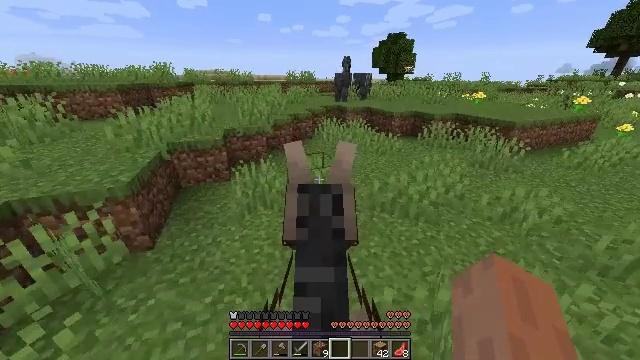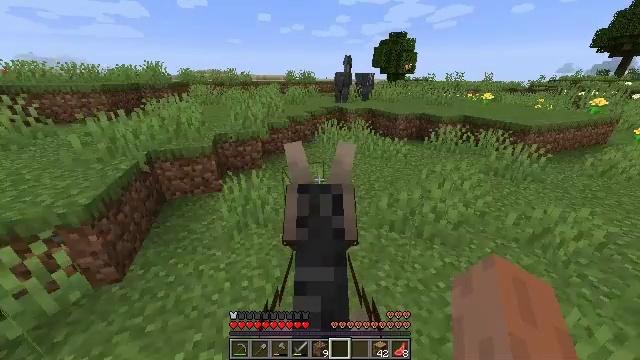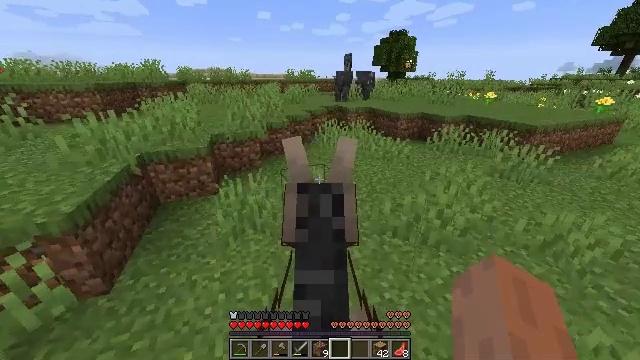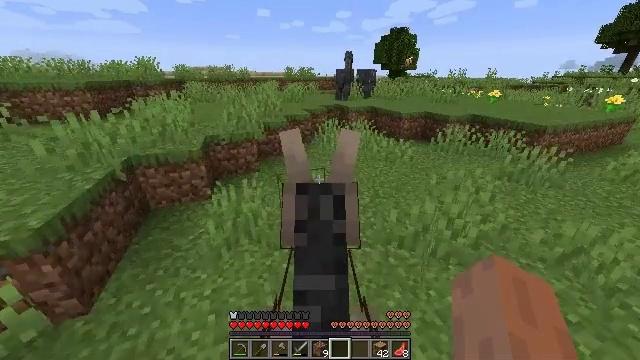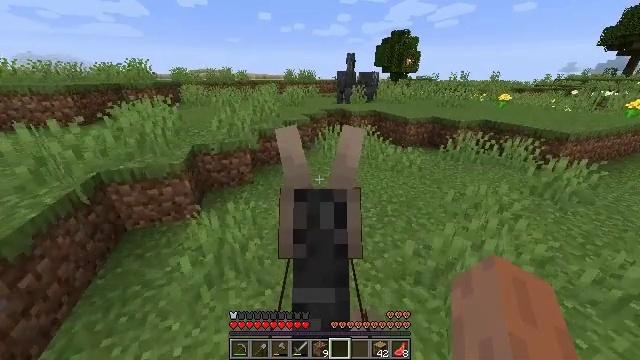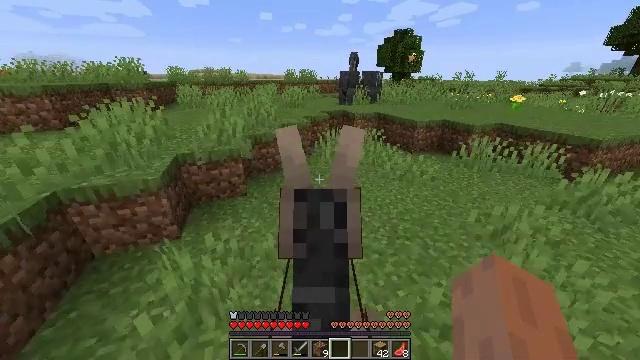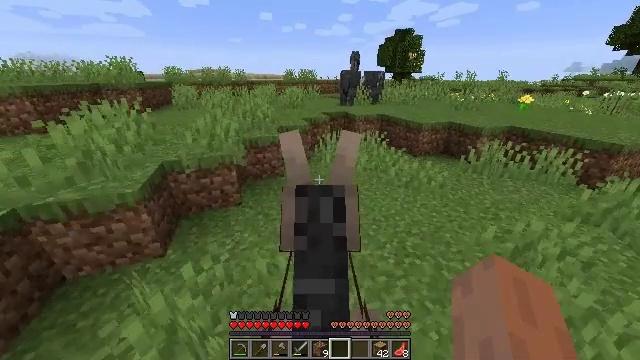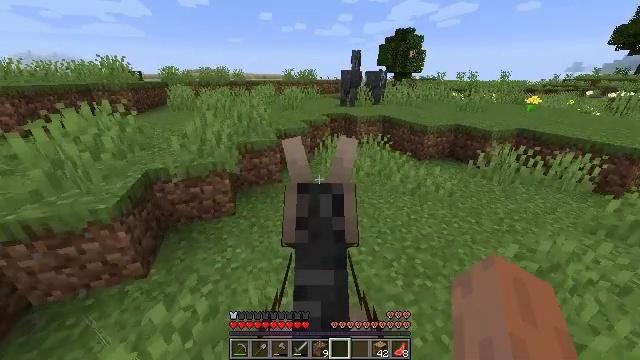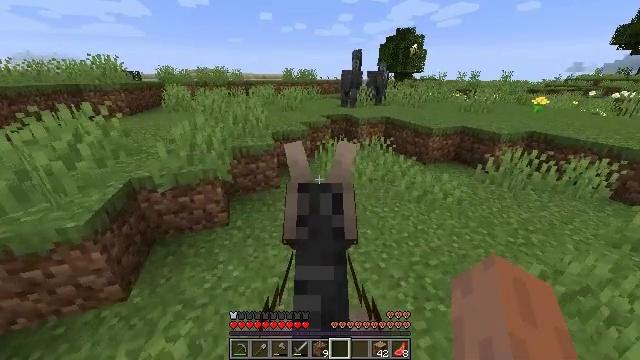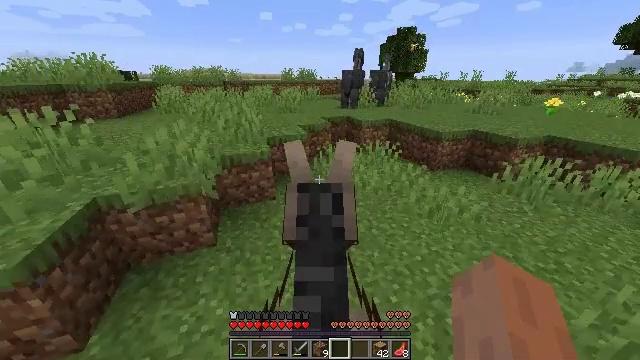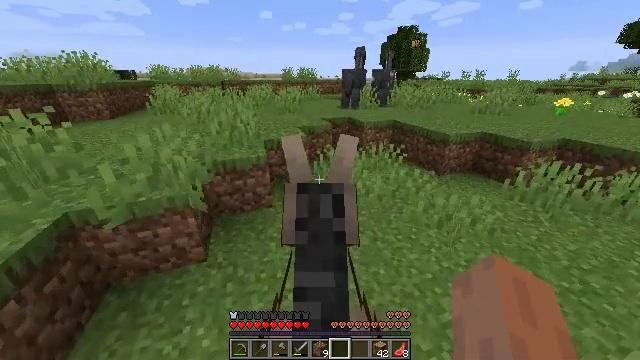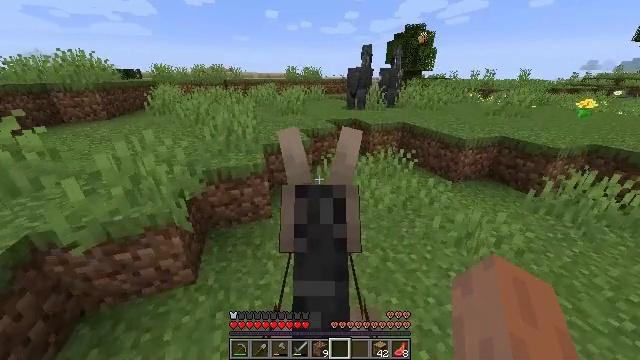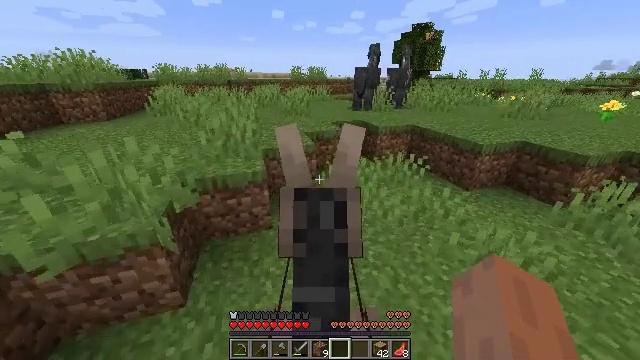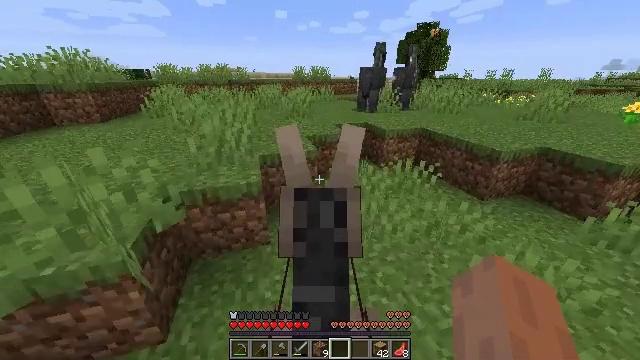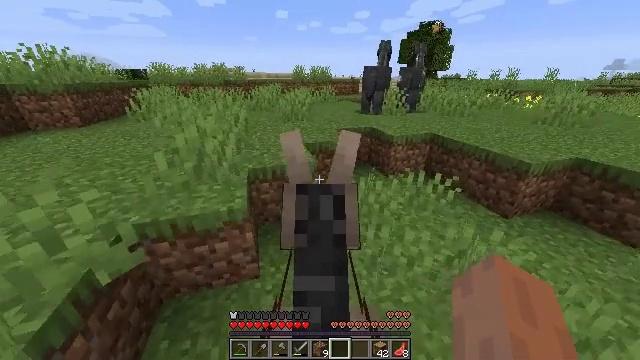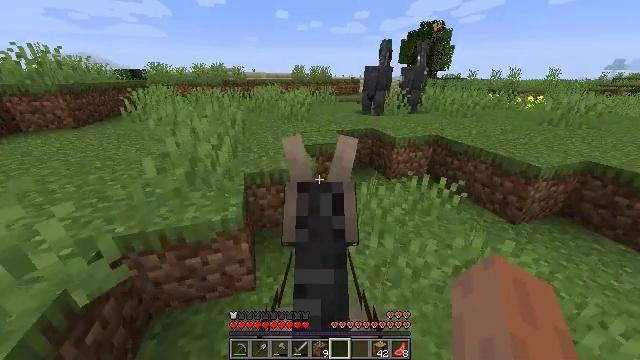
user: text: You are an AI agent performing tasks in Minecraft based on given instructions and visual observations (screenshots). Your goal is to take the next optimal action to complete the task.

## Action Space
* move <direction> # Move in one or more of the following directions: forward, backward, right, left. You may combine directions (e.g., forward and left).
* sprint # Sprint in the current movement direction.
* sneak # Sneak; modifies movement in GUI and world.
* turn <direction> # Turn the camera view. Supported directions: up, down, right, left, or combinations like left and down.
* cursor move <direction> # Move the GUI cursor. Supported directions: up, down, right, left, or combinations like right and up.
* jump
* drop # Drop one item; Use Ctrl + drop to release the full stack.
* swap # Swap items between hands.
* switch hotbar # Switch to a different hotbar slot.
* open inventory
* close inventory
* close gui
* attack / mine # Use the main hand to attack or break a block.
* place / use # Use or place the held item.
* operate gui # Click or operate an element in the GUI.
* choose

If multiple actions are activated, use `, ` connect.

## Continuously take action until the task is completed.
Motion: motion action
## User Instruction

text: Harvest coarse dirt by holding left button.
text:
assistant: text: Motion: move forward, sprint
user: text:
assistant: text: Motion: move forward, sprint
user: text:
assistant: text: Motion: move forward, sprint
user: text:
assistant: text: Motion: move forward, sprint
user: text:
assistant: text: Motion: move forward, sprint
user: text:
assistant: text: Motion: move forward, sprint
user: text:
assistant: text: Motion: move forward, sprint
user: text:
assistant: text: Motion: move forward, sprint
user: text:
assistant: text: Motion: move forward, sprint
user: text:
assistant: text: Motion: move forward, sprint
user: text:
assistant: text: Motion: move forward, sprint, turn left
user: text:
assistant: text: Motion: move forward, sprint, turn left
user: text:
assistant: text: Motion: move forward, sprint
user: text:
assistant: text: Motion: move forward, sprint
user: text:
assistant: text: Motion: move forward, sprint
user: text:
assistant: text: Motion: move forward, sprint
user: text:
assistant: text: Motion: move forward, sprint
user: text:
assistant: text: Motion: move forward, sprint, turn left
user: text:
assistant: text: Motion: move forward, sprint, turn left
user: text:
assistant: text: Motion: move forward
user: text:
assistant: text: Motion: move forward
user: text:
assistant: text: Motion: move forward
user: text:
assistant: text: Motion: move forward
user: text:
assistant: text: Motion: move forward, turn left
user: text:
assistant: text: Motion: move forward
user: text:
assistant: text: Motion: move forward
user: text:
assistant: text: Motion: no_op
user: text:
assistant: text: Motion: no_op
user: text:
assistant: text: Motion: no_op
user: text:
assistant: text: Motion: no_op